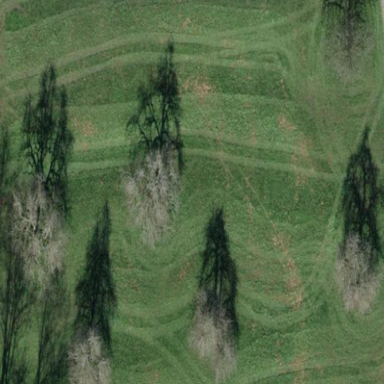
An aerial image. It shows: Orchard.